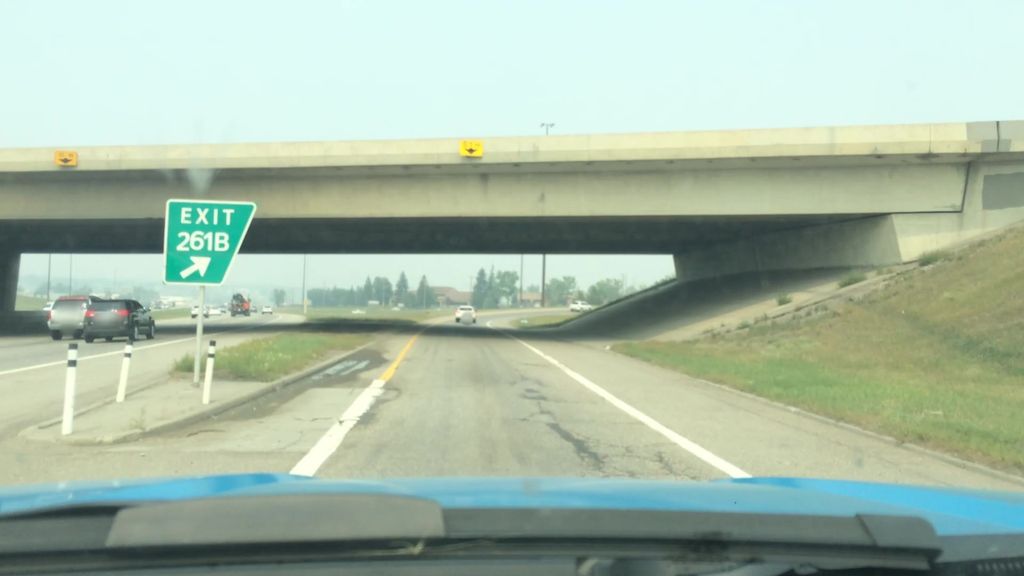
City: calgary